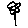
Label: flower